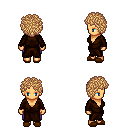
a pixel art fantasy rpg character, female body template, human, tanned skin, brown robe, magenta pants, light blonde curly afro hairstyle, brown slippers, four views (front, back, left, right), 2x2 character sprite sheet, small pixel art, hard edges, no anti-aliasing